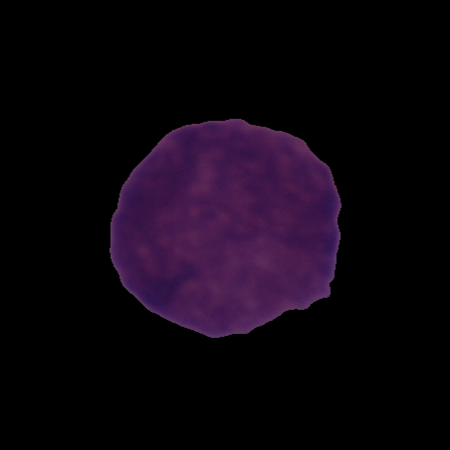
Label: cancer